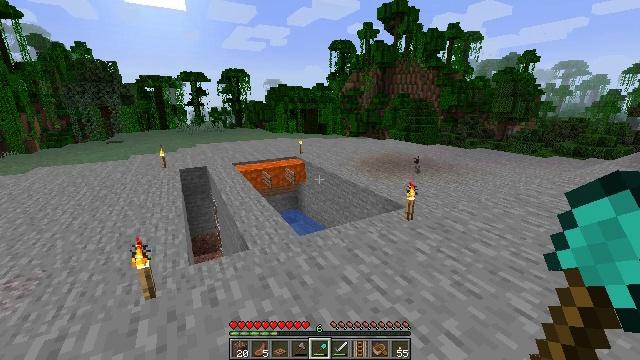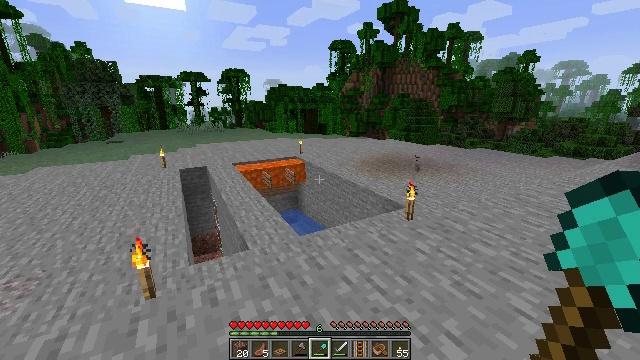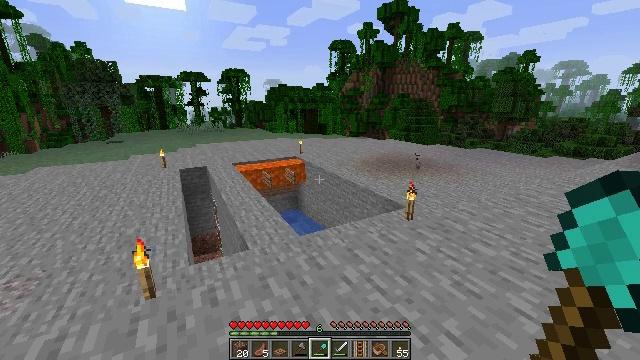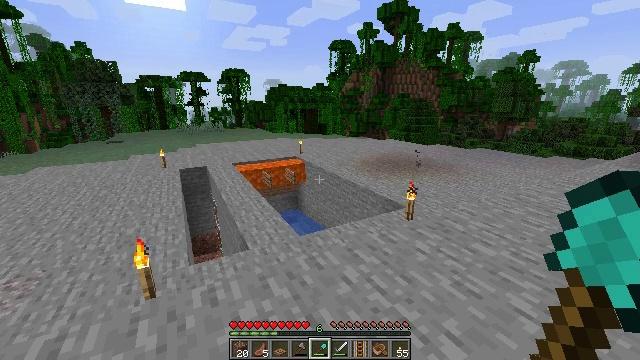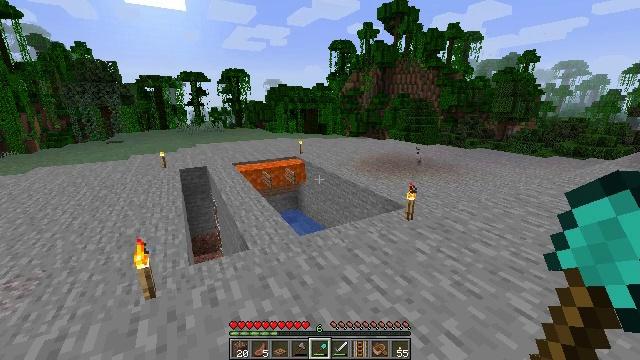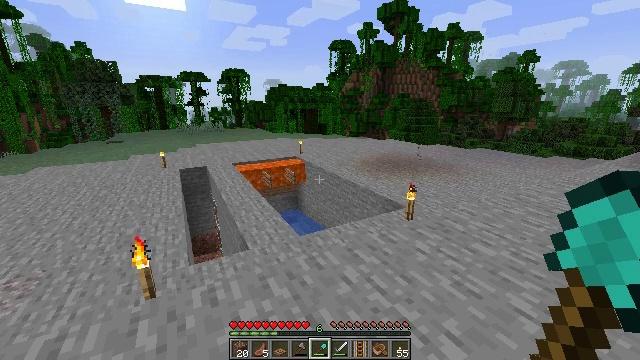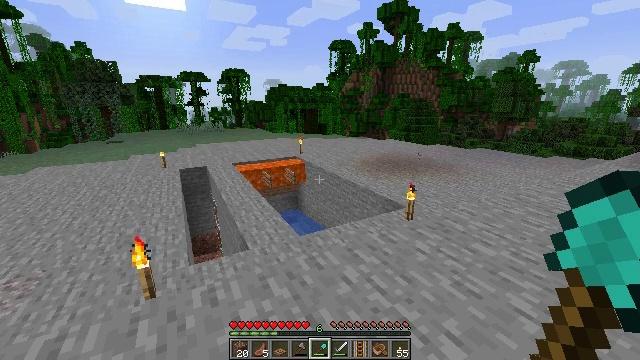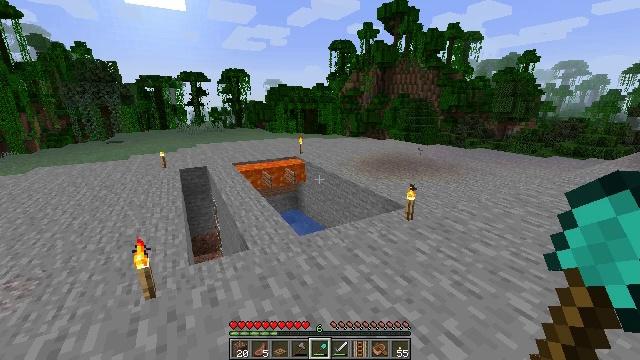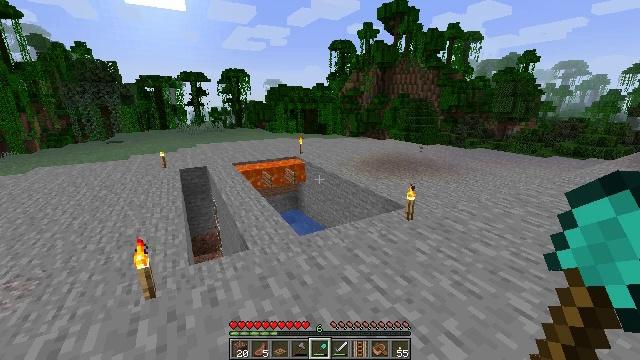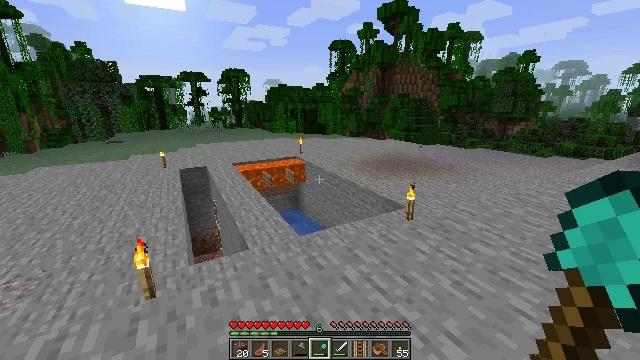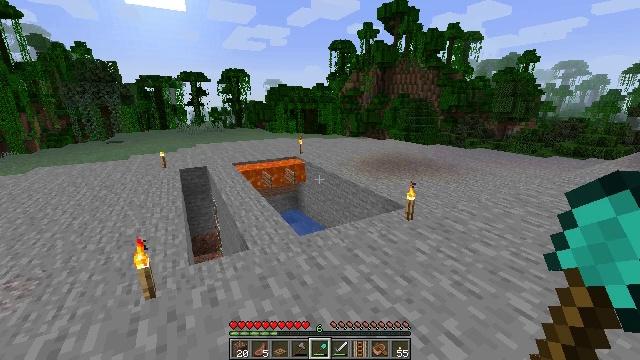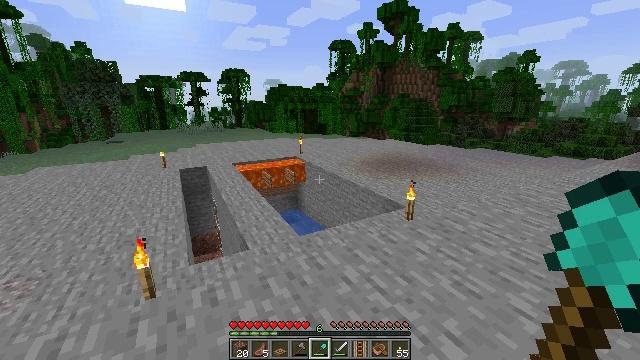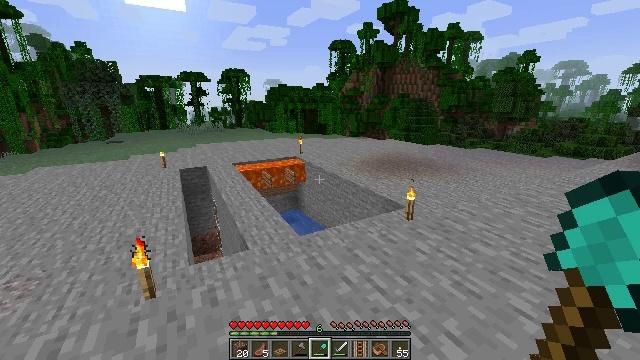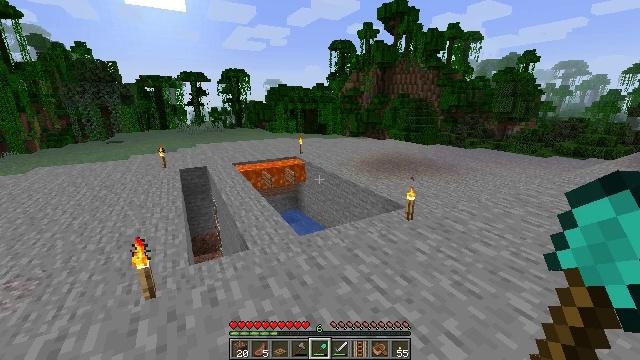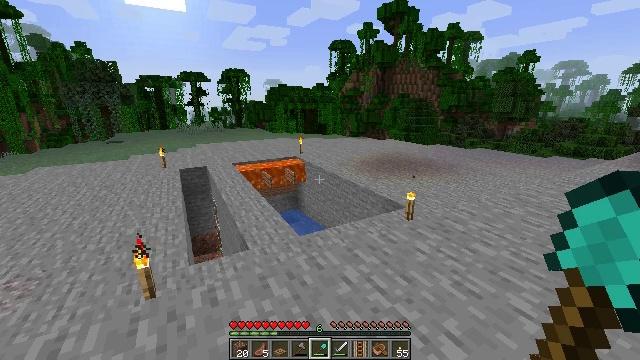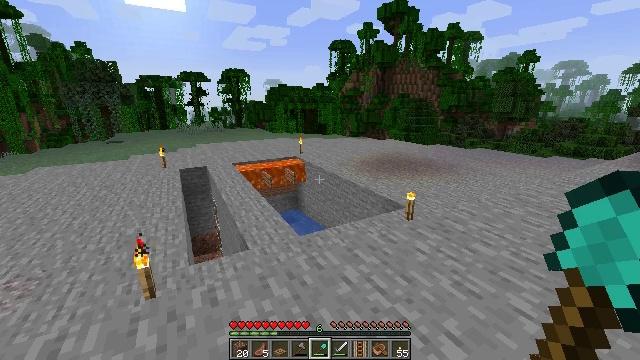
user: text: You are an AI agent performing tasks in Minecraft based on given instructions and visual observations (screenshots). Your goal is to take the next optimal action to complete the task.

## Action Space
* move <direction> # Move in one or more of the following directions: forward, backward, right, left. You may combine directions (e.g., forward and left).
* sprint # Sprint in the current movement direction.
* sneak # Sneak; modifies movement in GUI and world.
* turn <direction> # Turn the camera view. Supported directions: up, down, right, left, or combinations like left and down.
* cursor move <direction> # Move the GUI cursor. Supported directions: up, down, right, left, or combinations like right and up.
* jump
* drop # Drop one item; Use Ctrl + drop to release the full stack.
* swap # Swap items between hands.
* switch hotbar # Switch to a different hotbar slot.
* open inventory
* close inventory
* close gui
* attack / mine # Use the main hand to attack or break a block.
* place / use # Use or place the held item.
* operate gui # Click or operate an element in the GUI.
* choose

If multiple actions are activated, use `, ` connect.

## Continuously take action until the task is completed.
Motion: motion action
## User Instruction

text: Mine the poppy flower.
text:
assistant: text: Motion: no_op
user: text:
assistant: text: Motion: no_op
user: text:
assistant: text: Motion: no_op
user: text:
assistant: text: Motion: no_op
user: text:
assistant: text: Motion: no_op
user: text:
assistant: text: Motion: no_op
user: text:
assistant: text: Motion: no_op
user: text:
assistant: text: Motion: no_op
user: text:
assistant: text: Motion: no_op
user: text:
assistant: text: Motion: no_op
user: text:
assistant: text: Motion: no_op
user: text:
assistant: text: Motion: no_op
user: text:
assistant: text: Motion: no_op
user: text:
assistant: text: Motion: no_op
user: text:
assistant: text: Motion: no_op
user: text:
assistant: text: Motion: no_op
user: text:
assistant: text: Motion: no_op
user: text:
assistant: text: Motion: no_op
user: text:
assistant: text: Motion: no_op
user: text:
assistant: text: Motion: no_op
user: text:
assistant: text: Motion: no_op
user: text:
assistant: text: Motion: no_op
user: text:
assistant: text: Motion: no_op
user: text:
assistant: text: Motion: no_op
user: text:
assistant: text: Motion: no_op
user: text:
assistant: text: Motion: no_op
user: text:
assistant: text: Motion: no_op
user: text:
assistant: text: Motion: no_op
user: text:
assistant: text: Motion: no_op
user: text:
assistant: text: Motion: no_op